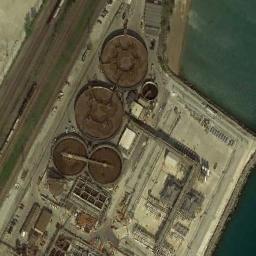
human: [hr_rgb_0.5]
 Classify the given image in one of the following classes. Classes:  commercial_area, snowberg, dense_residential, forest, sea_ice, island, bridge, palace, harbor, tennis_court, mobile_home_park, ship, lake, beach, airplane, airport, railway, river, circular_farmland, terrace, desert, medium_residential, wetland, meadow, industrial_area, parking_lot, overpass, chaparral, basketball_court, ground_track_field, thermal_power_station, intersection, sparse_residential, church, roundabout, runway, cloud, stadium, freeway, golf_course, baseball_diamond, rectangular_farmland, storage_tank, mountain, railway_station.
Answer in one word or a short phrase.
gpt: storage_tank